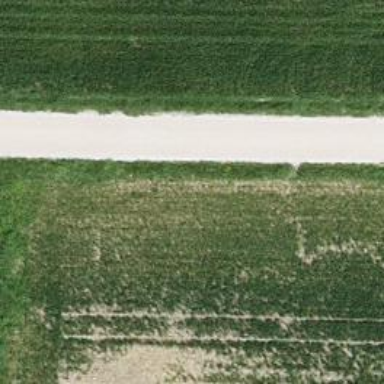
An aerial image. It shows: Unpaved track with grade2 surface.